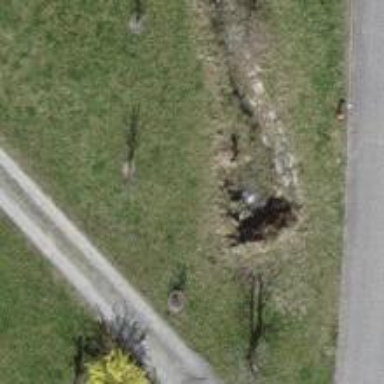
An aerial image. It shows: Culvert tunnel.